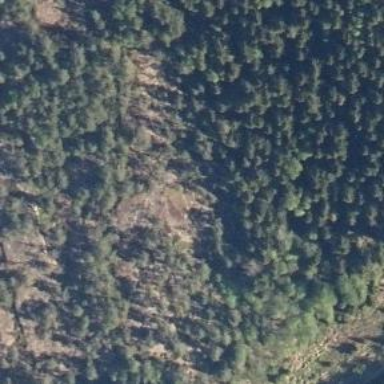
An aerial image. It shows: Cliff in nature.